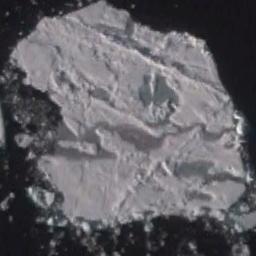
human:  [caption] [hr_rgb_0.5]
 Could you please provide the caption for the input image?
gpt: A large piece of sea ice floats in the deep blue sea .

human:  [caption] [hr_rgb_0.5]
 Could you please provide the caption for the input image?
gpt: There are different shapes of sea ice .

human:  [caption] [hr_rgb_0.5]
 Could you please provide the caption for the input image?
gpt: There is a big ice and many small ice on the deep blue sea .

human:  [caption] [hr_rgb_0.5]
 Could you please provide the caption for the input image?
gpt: An oversized piece of ice and small pieces of ice surrounding it float on the blue sea .

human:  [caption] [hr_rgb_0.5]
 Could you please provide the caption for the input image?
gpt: One piece of sea ice with some brash ice around .